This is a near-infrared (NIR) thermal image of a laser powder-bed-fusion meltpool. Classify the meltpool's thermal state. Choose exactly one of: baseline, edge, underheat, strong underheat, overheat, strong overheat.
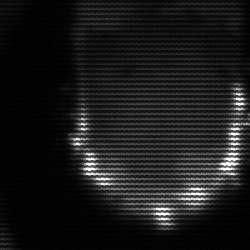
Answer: strong underheat